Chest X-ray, PA view. Patient: 32 years old, sex F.
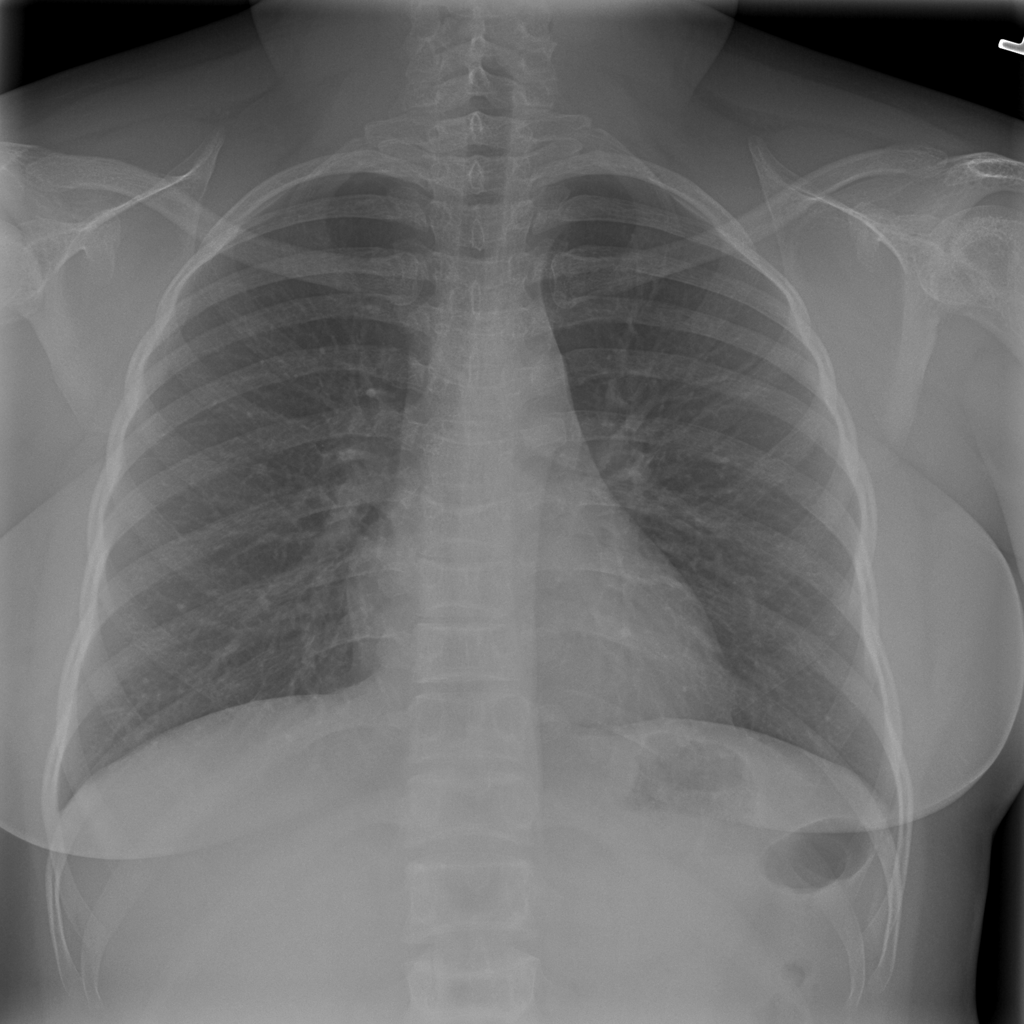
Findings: No Finding